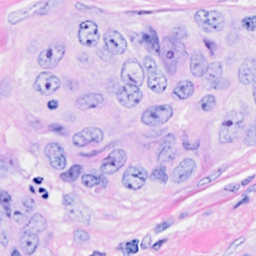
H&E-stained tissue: Breast